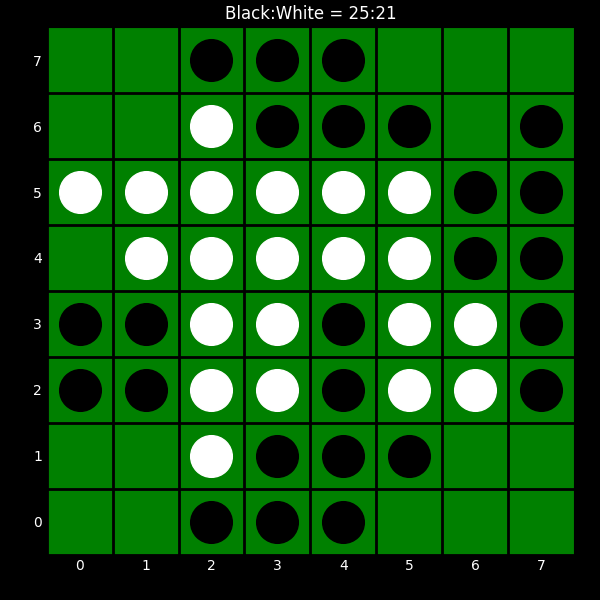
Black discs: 25
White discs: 21